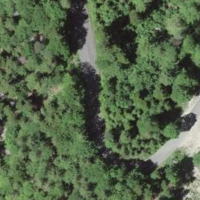
EUNIS habitat code: 41
Species observed at this site:
Lathyrus vernus